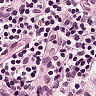
Metastatic tissue present: no